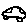
Label: car